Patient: sex M, age 26
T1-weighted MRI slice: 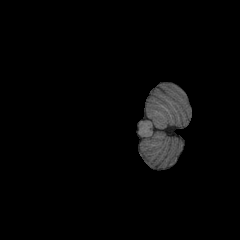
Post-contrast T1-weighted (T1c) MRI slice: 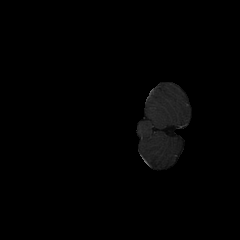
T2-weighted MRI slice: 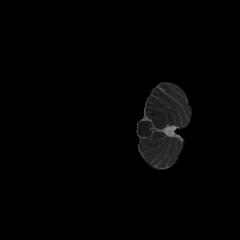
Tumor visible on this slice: no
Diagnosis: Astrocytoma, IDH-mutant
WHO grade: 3